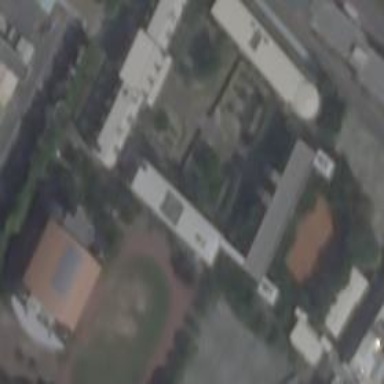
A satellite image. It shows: School.